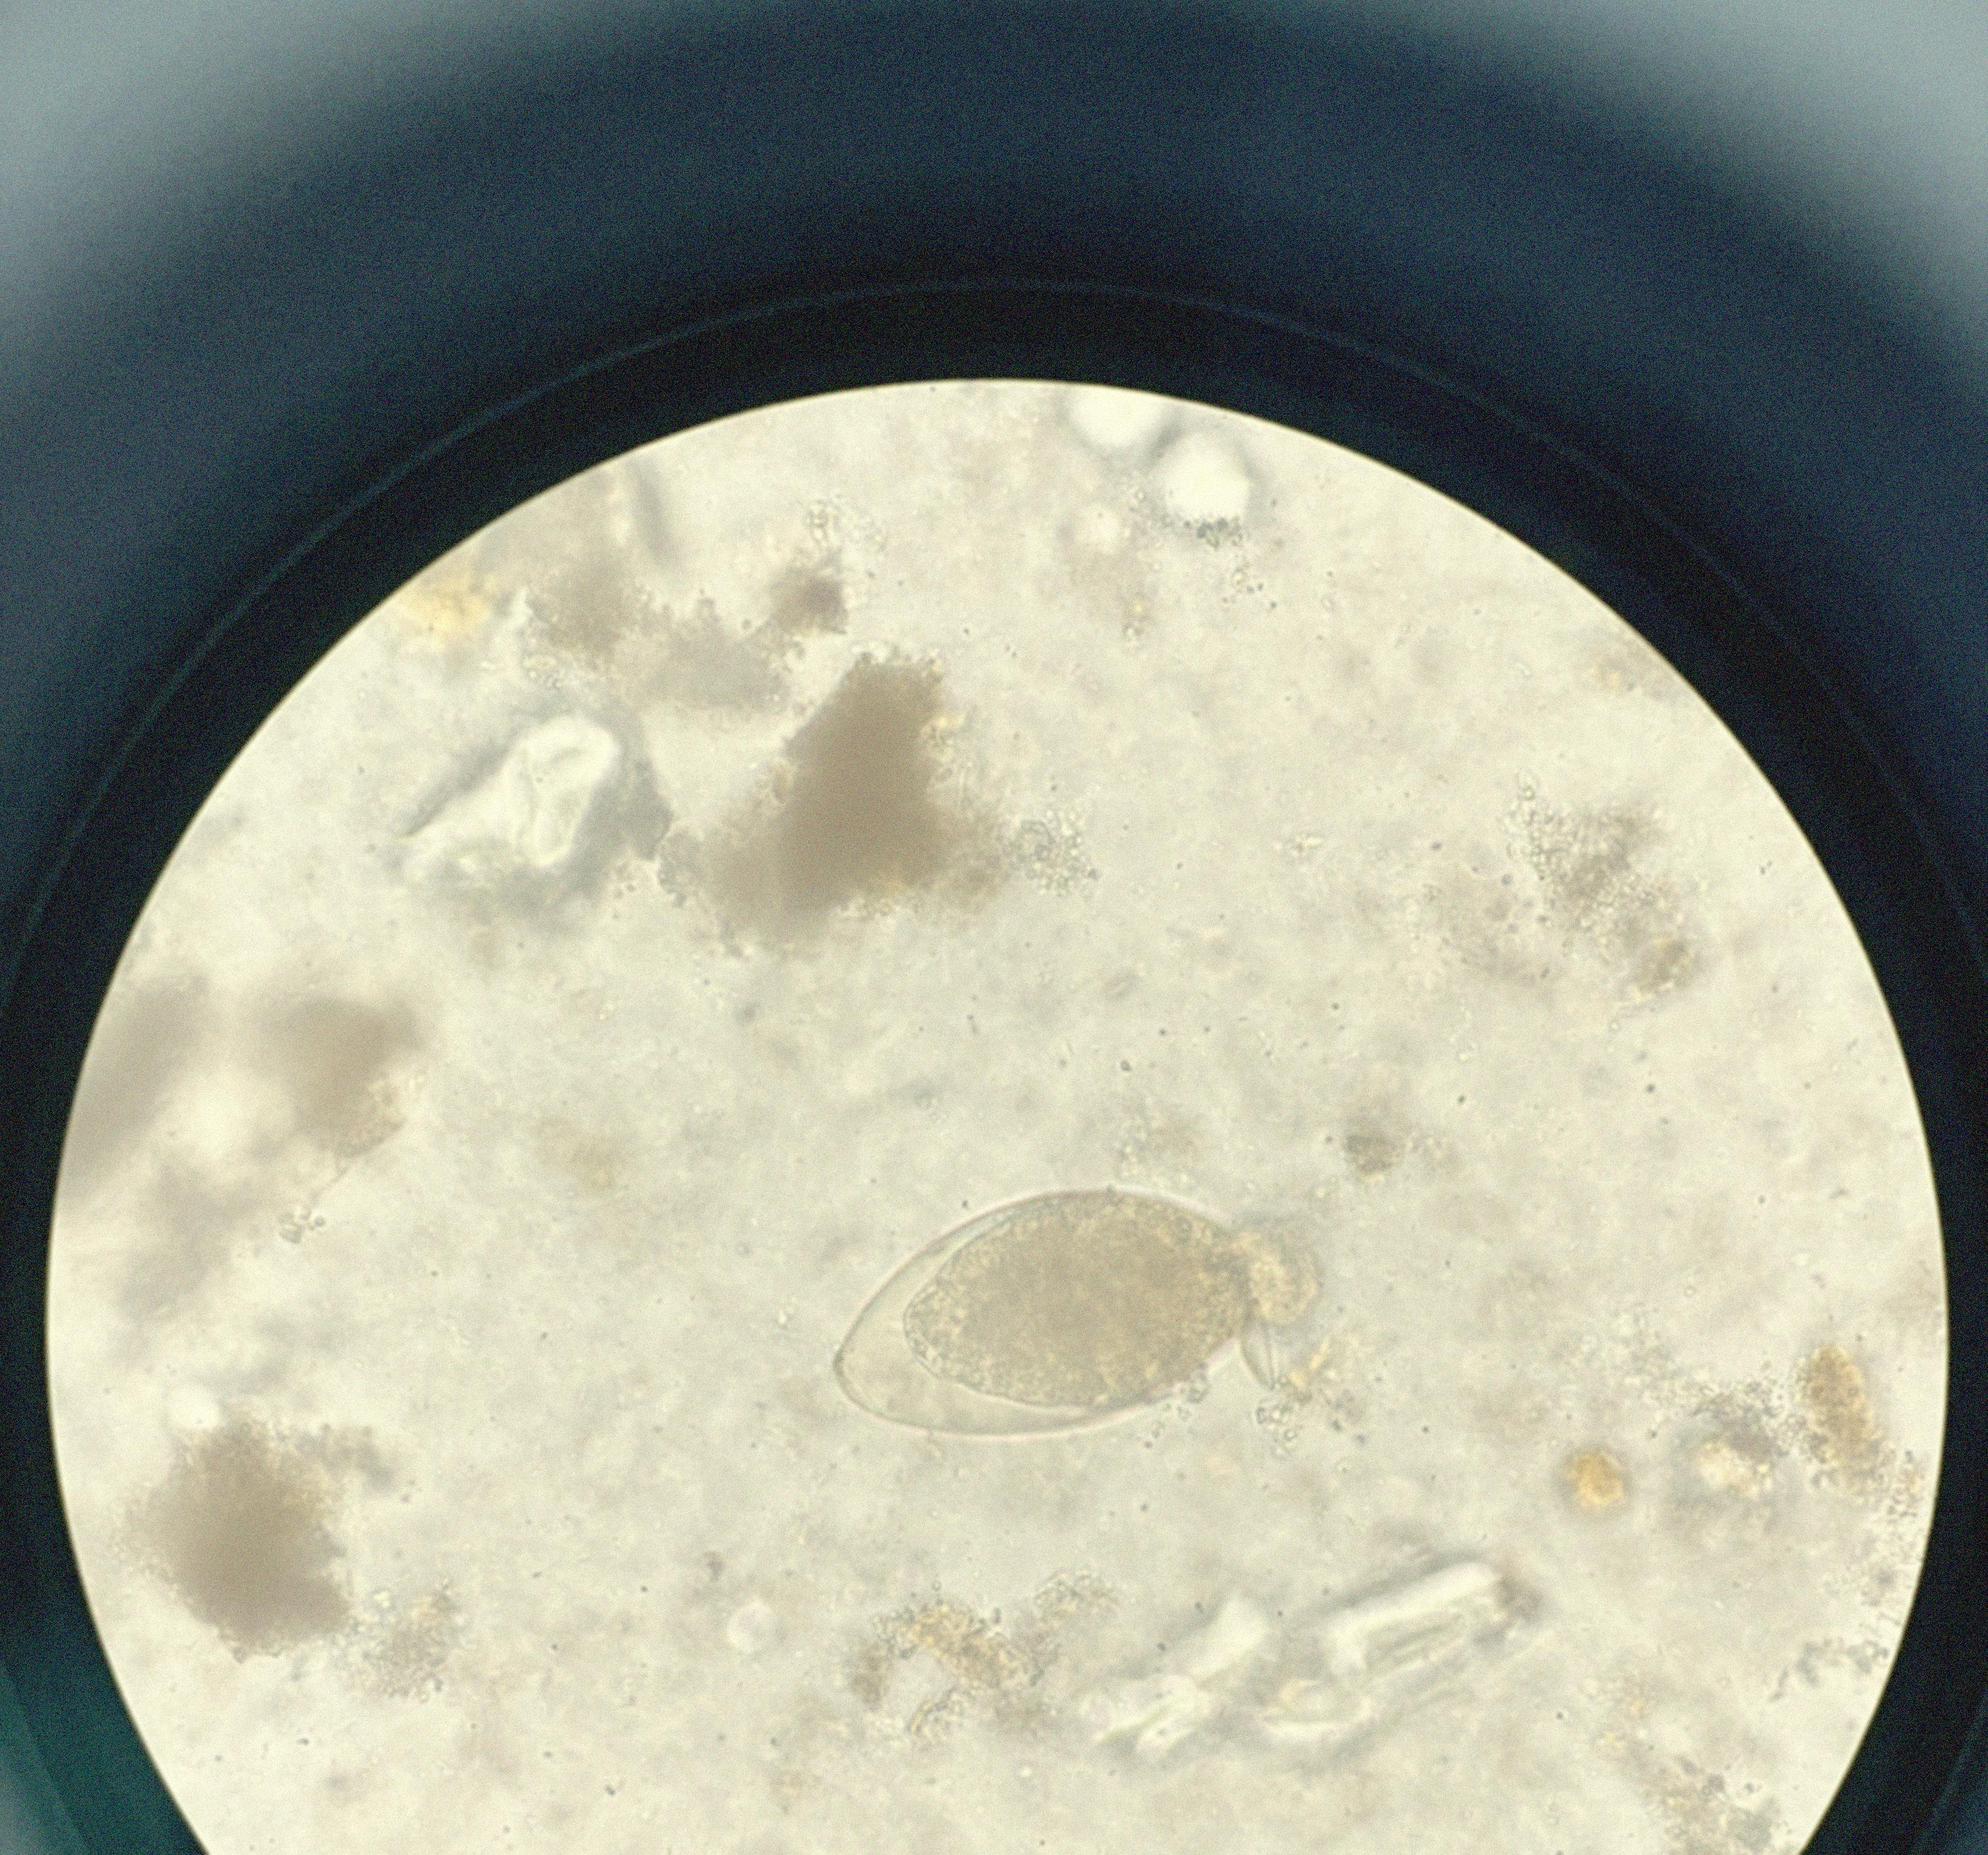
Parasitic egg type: Fasciolopsis buski